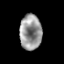
Tissue: prostate
Cell type: T cells
Senescence score: 0.3273
Nuclear area (px): 756
Mean DAPI intensity: 152.198